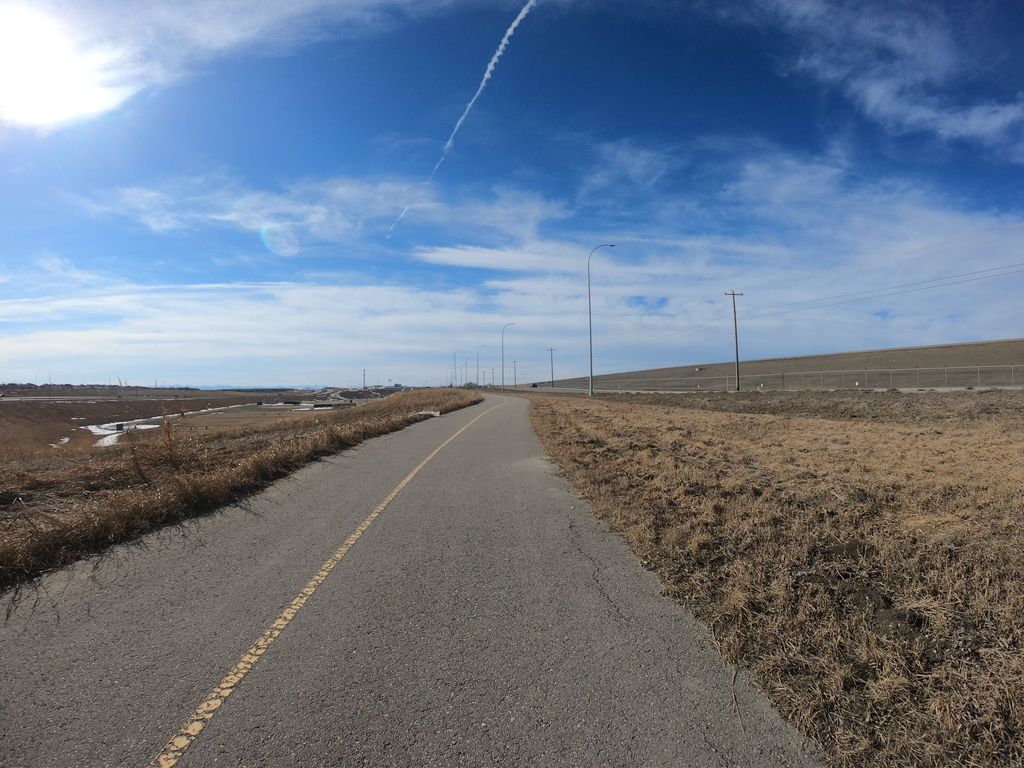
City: calgary